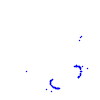
Particle: kaon